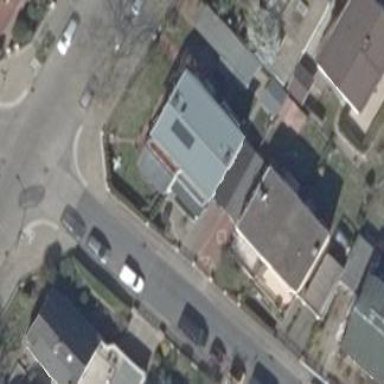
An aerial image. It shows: Semi-detached house with gabled roof.